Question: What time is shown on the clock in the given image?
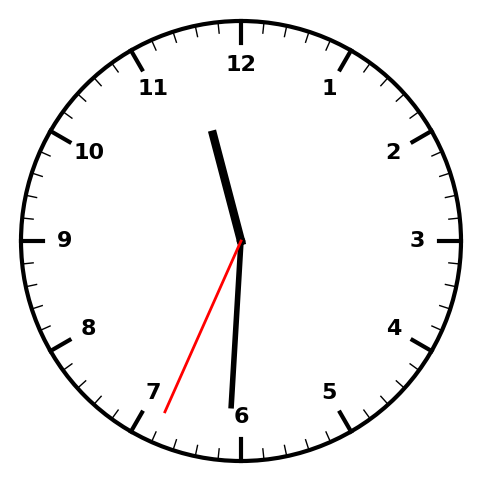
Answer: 11:30:34